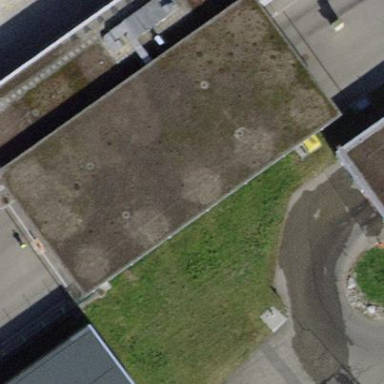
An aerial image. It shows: View of roof of building.